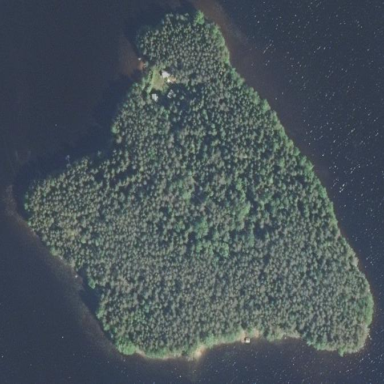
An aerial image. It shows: Island covered with woodland.